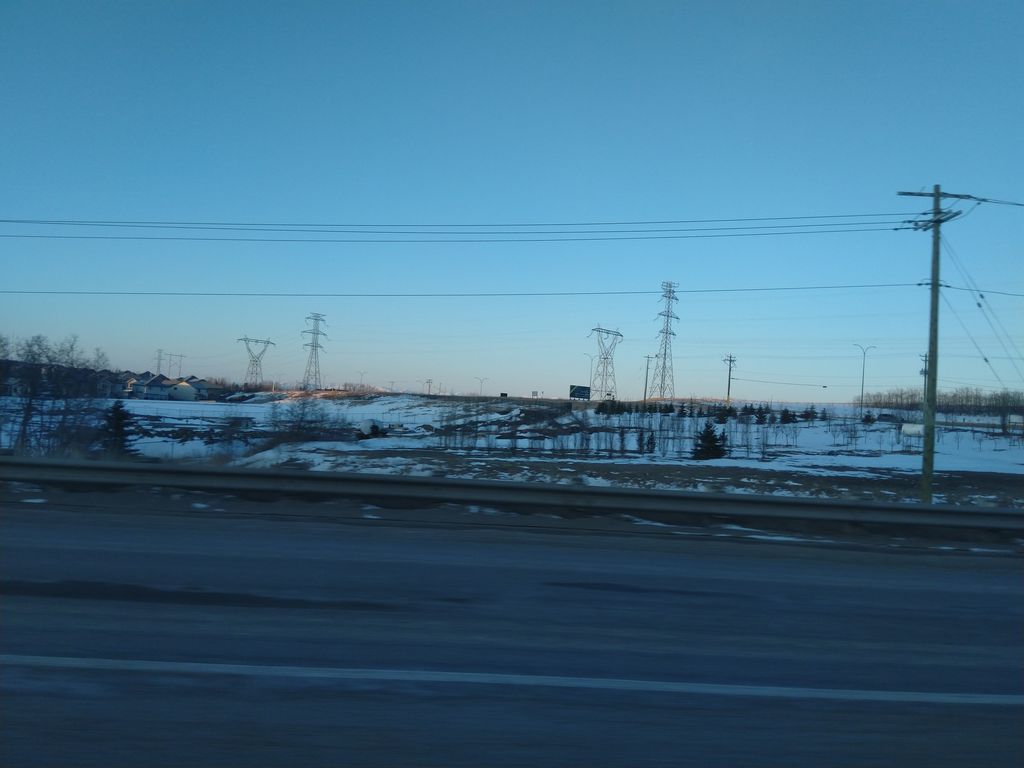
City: calgary